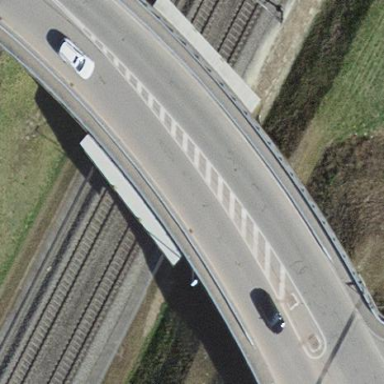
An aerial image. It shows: Man-made bridge.